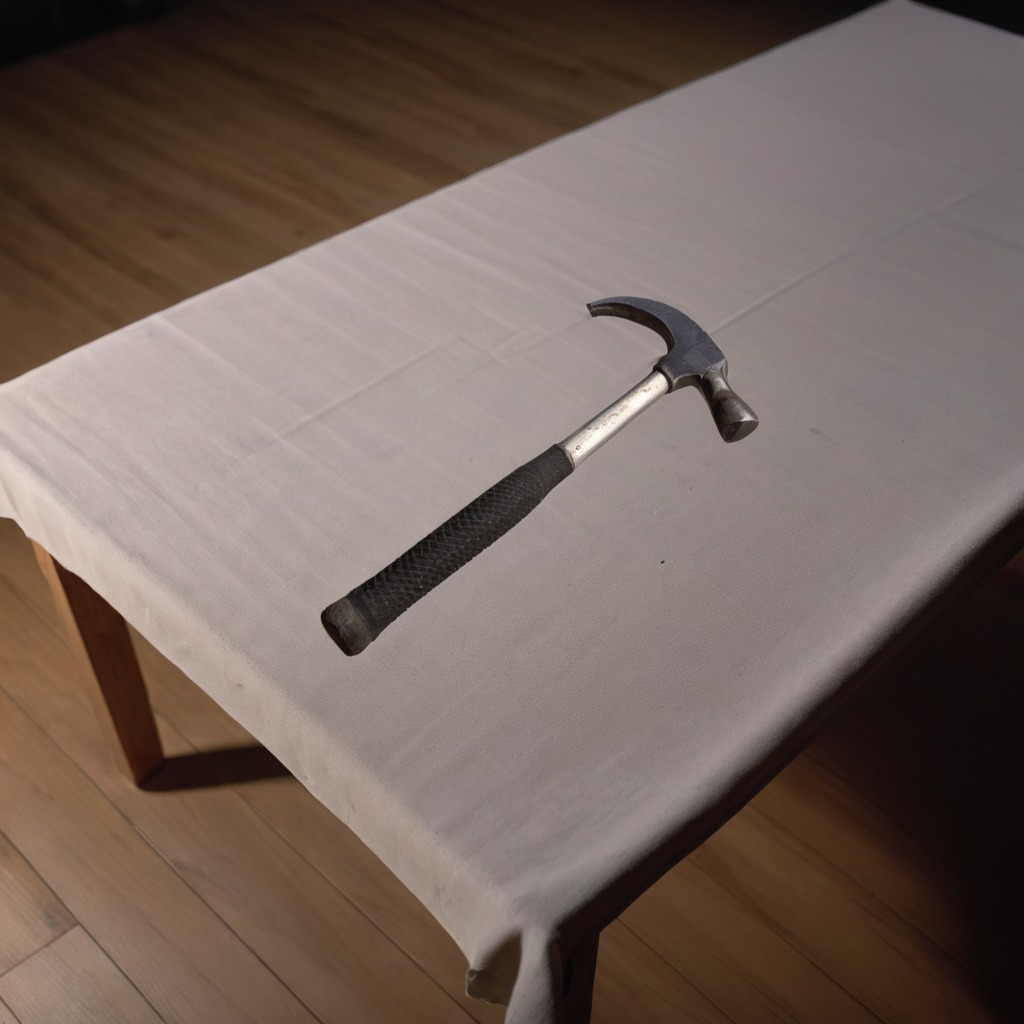
A hammer lies on a wooden table inside a workshop at night.